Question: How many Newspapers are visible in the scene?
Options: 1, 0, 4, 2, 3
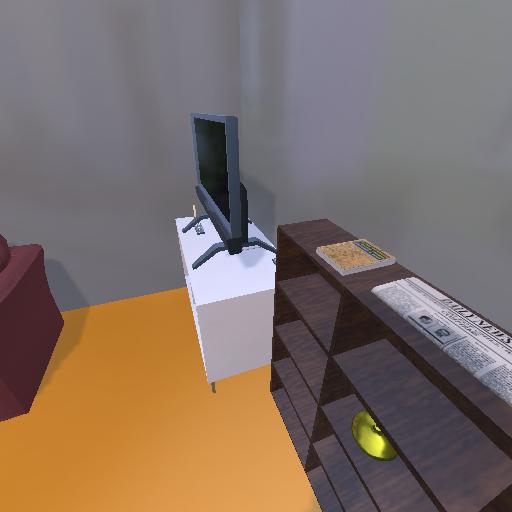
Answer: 1